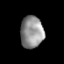
Tissue: prostate
Cell type: T cells
Senescence score: 0.294
Nuclear area (px): 717
Mean DAPI intensity: 145.789